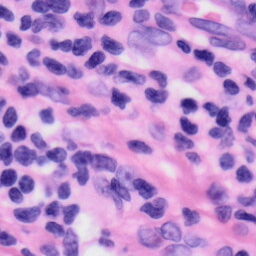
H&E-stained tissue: Skin